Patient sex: M
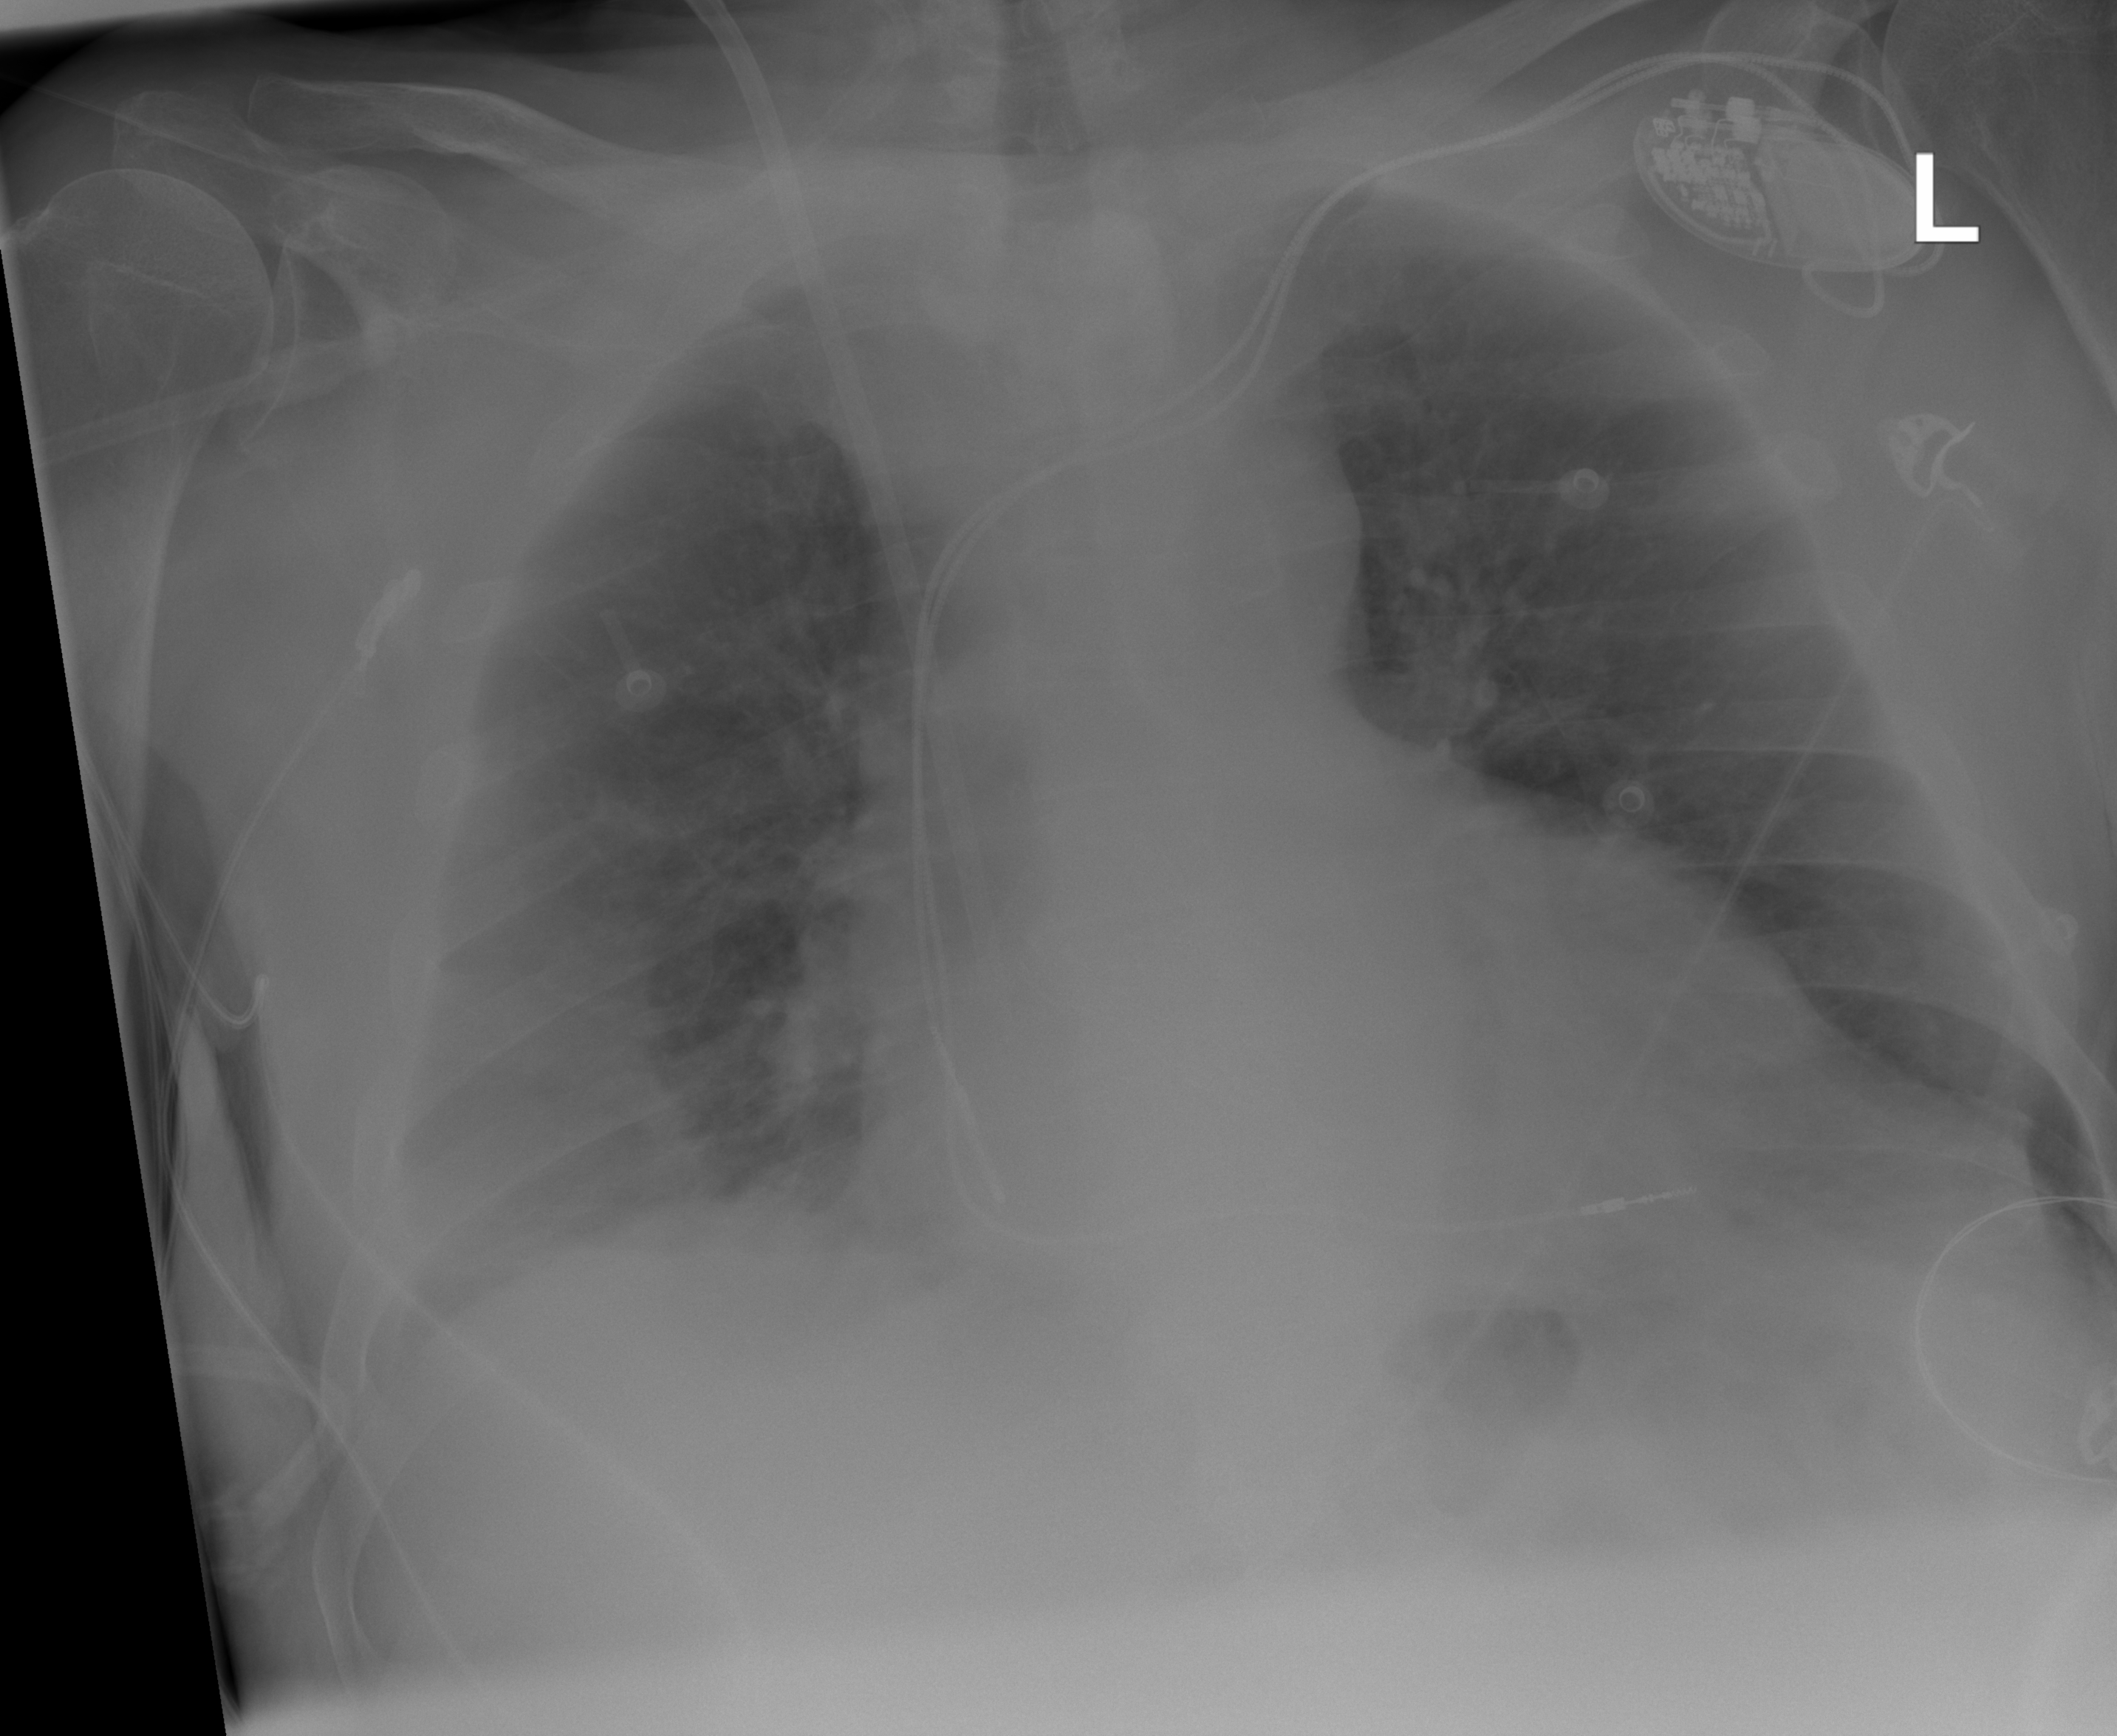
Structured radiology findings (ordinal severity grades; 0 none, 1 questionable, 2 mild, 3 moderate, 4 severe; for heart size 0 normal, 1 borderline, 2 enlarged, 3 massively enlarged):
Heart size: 2
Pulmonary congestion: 2
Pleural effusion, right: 3
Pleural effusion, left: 2
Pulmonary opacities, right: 0
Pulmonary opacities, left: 0
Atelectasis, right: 2
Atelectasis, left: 2